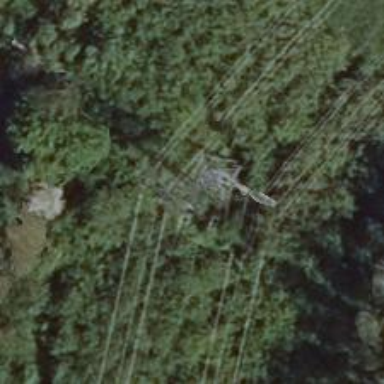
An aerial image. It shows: Towering power structure.